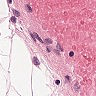
Metastatic tissue present: no